Interaction volume radius: 5 \u00c5
Interaction volume height: 50 \u00c5
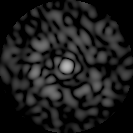
Disorder parameter: 0.8117